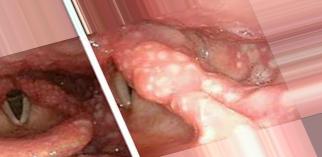
Condition: Mouth Ulcer